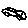
Label: car